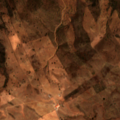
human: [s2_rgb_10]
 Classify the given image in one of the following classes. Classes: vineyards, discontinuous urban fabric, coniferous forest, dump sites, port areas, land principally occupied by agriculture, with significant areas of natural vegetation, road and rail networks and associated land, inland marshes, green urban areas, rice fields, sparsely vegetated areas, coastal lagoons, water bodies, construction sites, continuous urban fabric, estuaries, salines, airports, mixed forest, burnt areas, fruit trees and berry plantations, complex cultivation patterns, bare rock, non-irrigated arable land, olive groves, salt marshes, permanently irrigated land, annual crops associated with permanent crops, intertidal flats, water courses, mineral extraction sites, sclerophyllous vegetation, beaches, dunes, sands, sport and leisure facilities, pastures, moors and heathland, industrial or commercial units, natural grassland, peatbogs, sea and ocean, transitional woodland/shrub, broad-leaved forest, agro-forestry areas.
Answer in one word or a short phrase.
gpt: non-irrigated arable land, land principally occupied by agriculture, with significant areas of natural vegetation, agro-forestry areas, transitional woodland/shrub